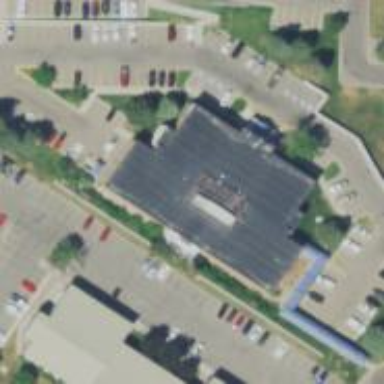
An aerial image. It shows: Healthcare clinic.